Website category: book
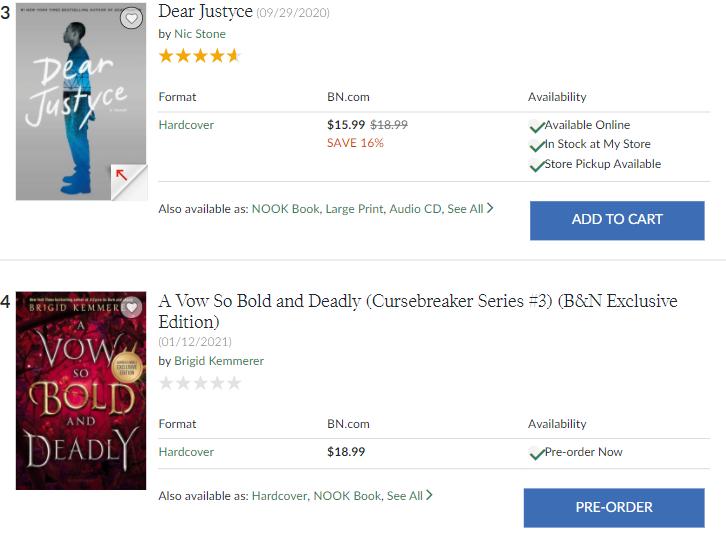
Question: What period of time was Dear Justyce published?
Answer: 09/29/2020

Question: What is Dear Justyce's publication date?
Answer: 09/29/2020

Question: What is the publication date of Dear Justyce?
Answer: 09/29/2020

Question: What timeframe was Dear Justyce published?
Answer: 09/29/2020

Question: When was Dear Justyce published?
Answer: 09/29/2020

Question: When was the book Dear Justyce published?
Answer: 09/29/2020

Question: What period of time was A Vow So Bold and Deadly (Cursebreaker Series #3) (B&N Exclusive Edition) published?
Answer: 01/12/2021

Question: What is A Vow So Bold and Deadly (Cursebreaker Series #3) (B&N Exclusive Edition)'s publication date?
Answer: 01/12/2021

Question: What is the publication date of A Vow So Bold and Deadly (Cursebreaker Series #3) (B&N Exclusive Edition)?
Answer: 01/12/2021

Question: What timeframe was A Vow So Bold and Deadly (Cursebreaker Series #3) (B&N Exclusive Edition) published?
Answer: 01/12/2021

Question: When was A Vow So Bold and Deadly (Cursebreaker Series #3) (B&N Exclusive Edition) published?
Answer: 01/12/2021

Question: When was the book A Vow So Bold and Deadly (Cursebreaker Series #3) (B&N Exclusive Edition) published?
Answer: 01/12/2021

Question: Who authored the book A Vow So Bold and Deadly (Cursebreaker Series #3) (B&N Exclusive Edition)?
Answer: Brigid Kemmerer

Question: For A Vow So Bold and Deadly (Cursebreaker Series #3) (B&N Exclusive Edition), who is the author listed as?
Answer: Brigid Kemmerer

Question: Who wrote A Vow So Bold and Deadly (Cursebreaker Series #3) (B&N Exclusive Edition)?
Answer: Brigid Kemmerer

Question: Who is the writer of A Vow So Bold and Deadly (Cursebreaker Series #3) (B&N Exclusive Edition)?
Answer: Brigid Kemmerer

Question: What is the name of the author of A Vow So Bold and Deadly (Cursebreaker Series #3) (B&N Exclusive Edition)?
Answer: Brigid Kemmerer

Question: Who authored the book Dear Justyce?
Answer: Nic Stone

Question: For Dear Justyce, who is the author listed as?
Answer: Nic Stone

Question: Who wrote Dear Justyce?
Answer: Nic Stone

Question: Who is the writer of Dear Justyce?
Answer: Nic Stone

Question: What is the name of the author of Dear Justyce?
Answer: Nic Stone

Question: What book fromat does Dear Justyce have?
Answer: Hardcover

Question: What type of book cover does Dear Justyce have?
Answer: Hardcover

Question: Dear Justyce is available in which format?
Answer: Hardcover

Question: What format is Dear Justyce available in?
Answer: Hardcover

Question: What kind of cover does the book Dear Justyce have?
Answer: Hardcover

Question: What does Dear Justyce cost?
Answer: $15.99

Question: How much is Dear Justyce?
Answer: $15.99

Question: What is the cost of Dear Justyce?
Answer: $15.99

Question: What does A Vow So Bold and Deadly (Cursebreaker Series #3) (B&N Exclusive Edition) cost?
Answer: $18.99

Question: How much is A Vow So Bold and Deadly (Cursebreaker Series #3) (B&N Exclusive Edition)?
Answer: $18.99

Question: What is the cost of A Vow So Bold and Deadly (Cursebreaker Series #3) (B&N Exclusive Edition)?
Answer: $18.99

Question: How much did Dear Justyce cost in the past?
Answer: $18.99

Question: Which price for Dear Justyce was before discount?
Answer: $18.99

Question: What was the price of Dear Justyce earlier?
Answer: $18.99

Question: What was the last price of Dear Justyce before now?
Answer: $18.99

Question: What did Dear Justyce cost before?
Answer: $18.99

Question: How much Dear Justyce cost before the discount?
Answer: $18.99

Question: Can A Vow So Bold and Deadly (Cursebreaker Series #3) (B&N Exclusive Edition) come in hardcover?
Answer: yes

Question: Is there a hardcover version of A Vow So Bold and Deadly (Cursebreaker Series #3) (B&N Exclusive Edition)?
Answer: yes

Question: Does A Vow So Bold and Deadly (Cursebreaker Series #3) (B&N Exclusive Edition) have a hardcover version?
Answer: yes

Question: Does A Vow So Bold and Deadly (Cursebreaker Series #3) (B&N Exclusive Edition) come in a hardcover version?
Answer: yes

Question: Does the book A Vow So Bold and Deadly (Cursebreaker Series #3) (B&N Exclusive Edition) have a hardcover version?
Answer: yes

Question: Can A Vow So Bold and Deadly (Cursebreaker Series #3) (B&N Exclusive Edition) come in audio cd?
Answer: no

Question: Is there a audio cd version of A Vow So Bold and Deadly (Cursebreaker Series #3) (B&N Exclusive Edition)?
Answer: no

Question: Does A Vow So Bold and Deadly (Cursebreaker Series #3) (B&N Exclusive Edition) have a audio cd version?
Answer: no

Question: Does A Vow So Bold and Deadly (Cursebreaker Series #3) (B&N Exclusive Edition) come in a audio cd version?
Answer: no

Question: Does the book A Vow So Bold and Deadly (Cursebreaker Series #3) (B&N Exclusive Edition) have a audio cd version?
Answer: no

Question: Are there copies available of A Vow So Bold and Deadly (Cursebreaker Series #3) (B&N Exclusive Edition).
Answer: no

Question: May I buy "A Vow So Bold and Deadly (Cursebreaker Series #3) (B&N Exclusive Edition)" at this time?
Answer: no

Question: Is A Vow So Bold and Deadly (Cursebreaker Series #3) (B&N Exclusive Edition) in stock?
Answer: no

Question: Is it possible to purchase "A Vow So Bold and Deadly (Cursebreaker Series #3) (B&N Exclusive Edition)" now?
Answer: no

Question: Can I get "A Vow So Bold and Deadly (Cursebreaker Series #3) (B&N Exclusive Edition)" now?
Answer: no

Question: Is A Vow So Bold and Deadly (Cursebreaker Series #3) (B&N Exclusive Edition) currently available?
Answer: no

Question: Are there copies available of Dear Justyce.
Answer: yes

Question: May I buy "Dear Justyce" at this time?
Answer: yes

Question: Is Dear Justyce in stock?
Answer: yes

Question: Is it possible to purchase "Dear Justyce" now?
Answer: yes

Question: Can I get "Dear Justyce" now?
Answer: yes

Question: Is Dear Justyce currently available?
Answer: yes

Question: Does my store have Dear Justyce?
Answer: yes

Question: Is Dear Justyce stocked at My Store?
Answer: yes

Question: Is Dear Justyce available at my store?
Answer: yes